Question: I am kinda new to Vaadin, and already went through their book. My question is about an editable table and how to get the values out of it when it is changed.
So basically what I have is a simple table and I fill this with a HashMap. So edit buttons make the fields editable, and add line button adds a line. The implementation is straightforward. But what I did not manage is the update button, because when I add a line or edit some field I want to get all the changed keys and values into my hashmap again and do sth with that.
I know that 'Property.ValueChangeListener' gives you all the cells that changed, but what I need is information about the whole row - not a single cell. For example when 'val2' is changed to 'val22', I want to update my hashmap according to it. Therefore I need to get 'key2' as well. Simply, I want to get the whole line when something is changed on that. Any ideas on that?
And my UI looks as following and I am using Vaadin 6:

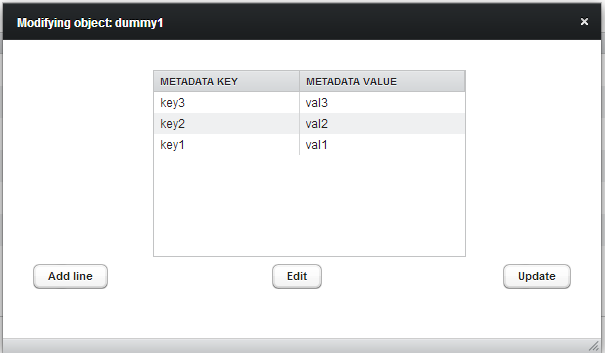
Answer: For those who might need such a thing I have found a workaround:
'''
// I needed to fill the table with an IndexedContainer
final IndexedContainer container = new IndexedContainer();
// table headers
container.addContainerProperty("Metadata Key", String.class, null);
container.addContainerProperty("Metadata Value", String.class, null);
// Now fill the container with my hashmap (objectMetadatas) and at the end we will add the container to the table
int i = 0;
for (String k : objectMetadatas.keySet()) {
Integer rowId = new Integer(i);
container.addItem(rowId);
container.getContainerProperty(rowId, "Metadata Key").setValue(k);
container.getContainerProperty(rowId, "Metadata Value").setValue(objectMetadatas.get(k));
i++;
}
// then added a ValueChangeListener to the container
container.addListener(new Property.ValueChangeListener() {
public void valueChange(ValueChangeEvent event) {
Property p = event.getProperty(); // not necessary
System.out.println(p); // not necessary
}
});
// add the the button to update the table and get the changed values into your hashmap
buttonUpdate.addListener(new Button.ClickListener() {
public void buttonClick(ClickEvent event) {
Map<String, String> map = new HashMap<String,String>();
Collection i = tableMetadata.getContainerDataSource().getItemIds();
for (int x = 0; x < i.size(); x++) {
// Items in Vaadin represent rows, since I have two columns
// i have only two values in my row as following: "row1 row2"
// if you have four columns on your table
// your item will look like this: "row1 row2 row3 row4"
Item it=myTable.getContainerDataSource().getItem(x);
// thats why I am splitting it
String[] row= it.toString().split(" ");
map.put(row[0], row[1]);
}
// Now all changed values are in your map!
// Do sth with that map
}
});
// Finally do not forget to add that container to your table
tableMetadata.setContainerDataSource(container);
'''
That's all! Hope it will help to someone! And please if you find a better way please post it.